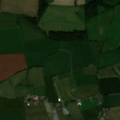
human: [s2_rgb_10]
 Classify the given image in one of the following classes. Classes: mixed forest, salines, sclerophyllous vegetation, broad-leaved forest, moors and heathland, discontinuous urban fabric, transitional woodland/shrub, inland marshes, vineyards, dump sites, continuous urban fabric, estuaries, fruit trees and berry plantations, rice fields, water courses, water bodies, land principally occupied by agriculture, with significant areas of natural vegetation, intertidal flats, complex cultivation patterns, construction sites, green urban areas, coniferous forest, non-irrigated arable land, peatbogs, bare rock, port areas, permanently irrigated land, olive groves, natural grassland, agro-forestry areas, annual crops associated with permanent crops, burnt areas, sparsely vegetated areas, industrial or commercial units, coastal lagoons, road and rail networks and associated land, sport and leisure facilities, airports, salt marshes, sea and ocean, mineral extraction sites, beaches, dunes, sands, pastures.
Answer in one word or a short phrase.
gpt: non-irrigated arable land, pastures, broad-leaved forest